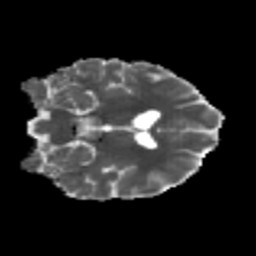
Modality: MD
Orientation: coronal
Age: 26
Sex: female
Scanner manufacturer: siemens
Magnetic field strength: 3 T
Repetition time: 3.5 s
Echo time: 0.113 s